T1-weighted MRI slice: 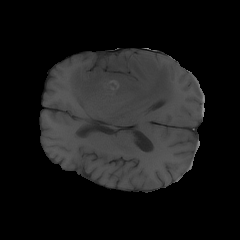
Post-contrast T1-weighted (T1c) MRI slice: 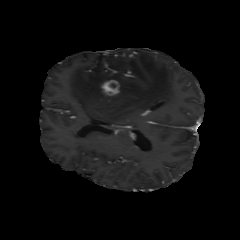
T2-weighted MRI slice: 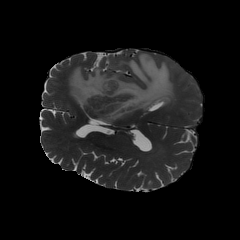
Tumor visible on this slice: yes